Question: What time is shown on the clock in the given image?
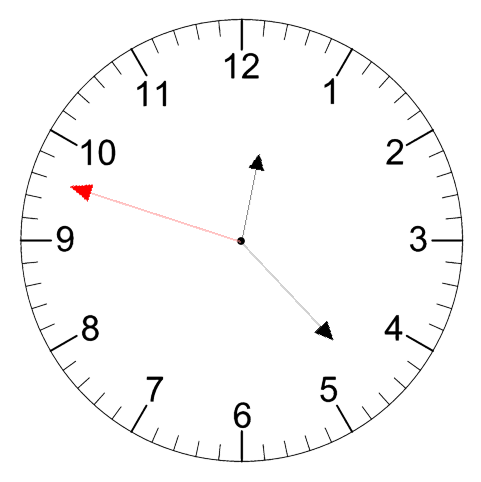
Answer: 12:22:48